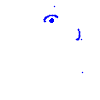
Particle: pion